Question: There is my implementation of 'NSValueTransformer'
'''
+ (Class)transformedValueClass {
return [NSData class];
}
+ (BOOL)allowsReverseTransformation {
return YES;
}
- (id)transformedValue:(id)value {
// some implementation, there is breakpoint
}
- (id)reverseTransformedValue:(id)value {
// some implementation, there is breakpoint
}
'''
I register it in runtime
'''
EncryptionTransformer *transformer = [[EncryptionTransformer alloc] init];
[NSValueTransformer setValueTransformer:transformer forName:@"EncryptionTransformer"];
'''
I mark my field as

And there is a property in my MO
'''
@property (nonatomic, strong) NSData *someData;
@dynamic someData;
'''
What am I doing wrong? 'transformedValue' is not called.
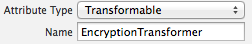
Answer: I made some assumptions about your problem in comment above.. I reproduced your setup in test example and found following:
1. Your setup is correct - and no need to setup value transformer in runtime like EncryptionTransformer *transformer = [[EncryptionTransformer alloc] init]; [NSValueTransformer setValueTransformer:transformer forName:@"EncryptionTransformer"];
2. The actual value transformer's transformation method -(id)transformedValue: is called after -[NSManagedObjectContext save:]
3. Moreover, if you NSManagedObjectContext isn't directly connected to persistent store coordinator (the popular approach provided out-of-box in frameworks like MagicalRecord or RestKit) -(id)transformedValue: isn't called after -[NSManagedObjectContext save:]. It is called only after -[NSManagedObjectContext save:] on context which is directly connected to persistent store coordinator.
4. For the -(id)reverseTransformedValue:(id)value the similar rules are true - it is called only after fetches from persistent store coordinator
Simple code (i use your setup):
'''
char *data = "abc";
NSManagedObjectContext *moc =
[(TCDAppDelegate*)[[UIApplication sharedApplication] delegate] managedObjectContext];
Event *event = [NSEntityDescription insertNewObjectForEntityForName:NSStringFromClass([Event class]) inManagedObjectContext:moc];
event.timeStamp = [NSDate date];
event.myData = [NSData dataWithBytes:data length:4]; // no call to -(id)transformedValue:
[moc save:nil]; // called -(id)transformedValue:
'''